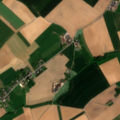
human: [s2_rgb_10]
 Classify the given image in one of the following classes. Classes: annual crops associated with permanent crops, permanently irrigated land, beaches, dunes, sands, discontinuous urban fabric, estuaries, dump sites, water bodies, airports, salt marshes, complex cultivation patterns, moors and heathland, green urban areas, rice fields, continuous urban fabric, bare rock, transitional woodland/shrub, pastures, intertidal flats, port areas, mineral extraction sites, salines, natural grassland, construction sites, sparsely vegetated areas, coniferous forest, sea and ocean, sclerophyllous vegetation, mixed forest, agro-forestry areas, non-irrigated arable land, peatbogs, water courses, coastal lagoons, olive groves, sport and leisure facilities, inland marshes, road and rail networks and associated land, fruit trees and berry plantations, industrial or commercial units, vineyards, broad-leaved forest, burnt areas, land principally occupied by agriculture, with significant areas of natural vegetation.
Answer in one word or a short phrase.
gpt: discontinuous urban fabric, non-irrigated arable land, pastures